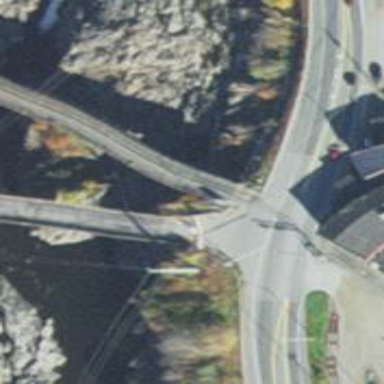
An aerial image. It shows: Unclassified road on asphalt surface with bridge.